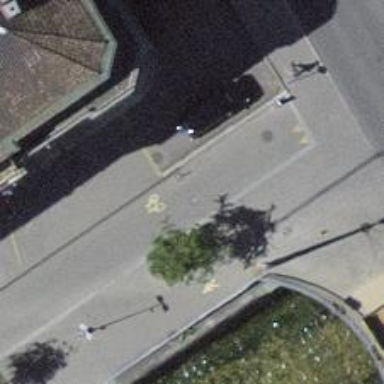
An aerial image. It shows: Rising bollard barrier.